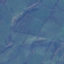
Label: Pasture